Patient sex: M
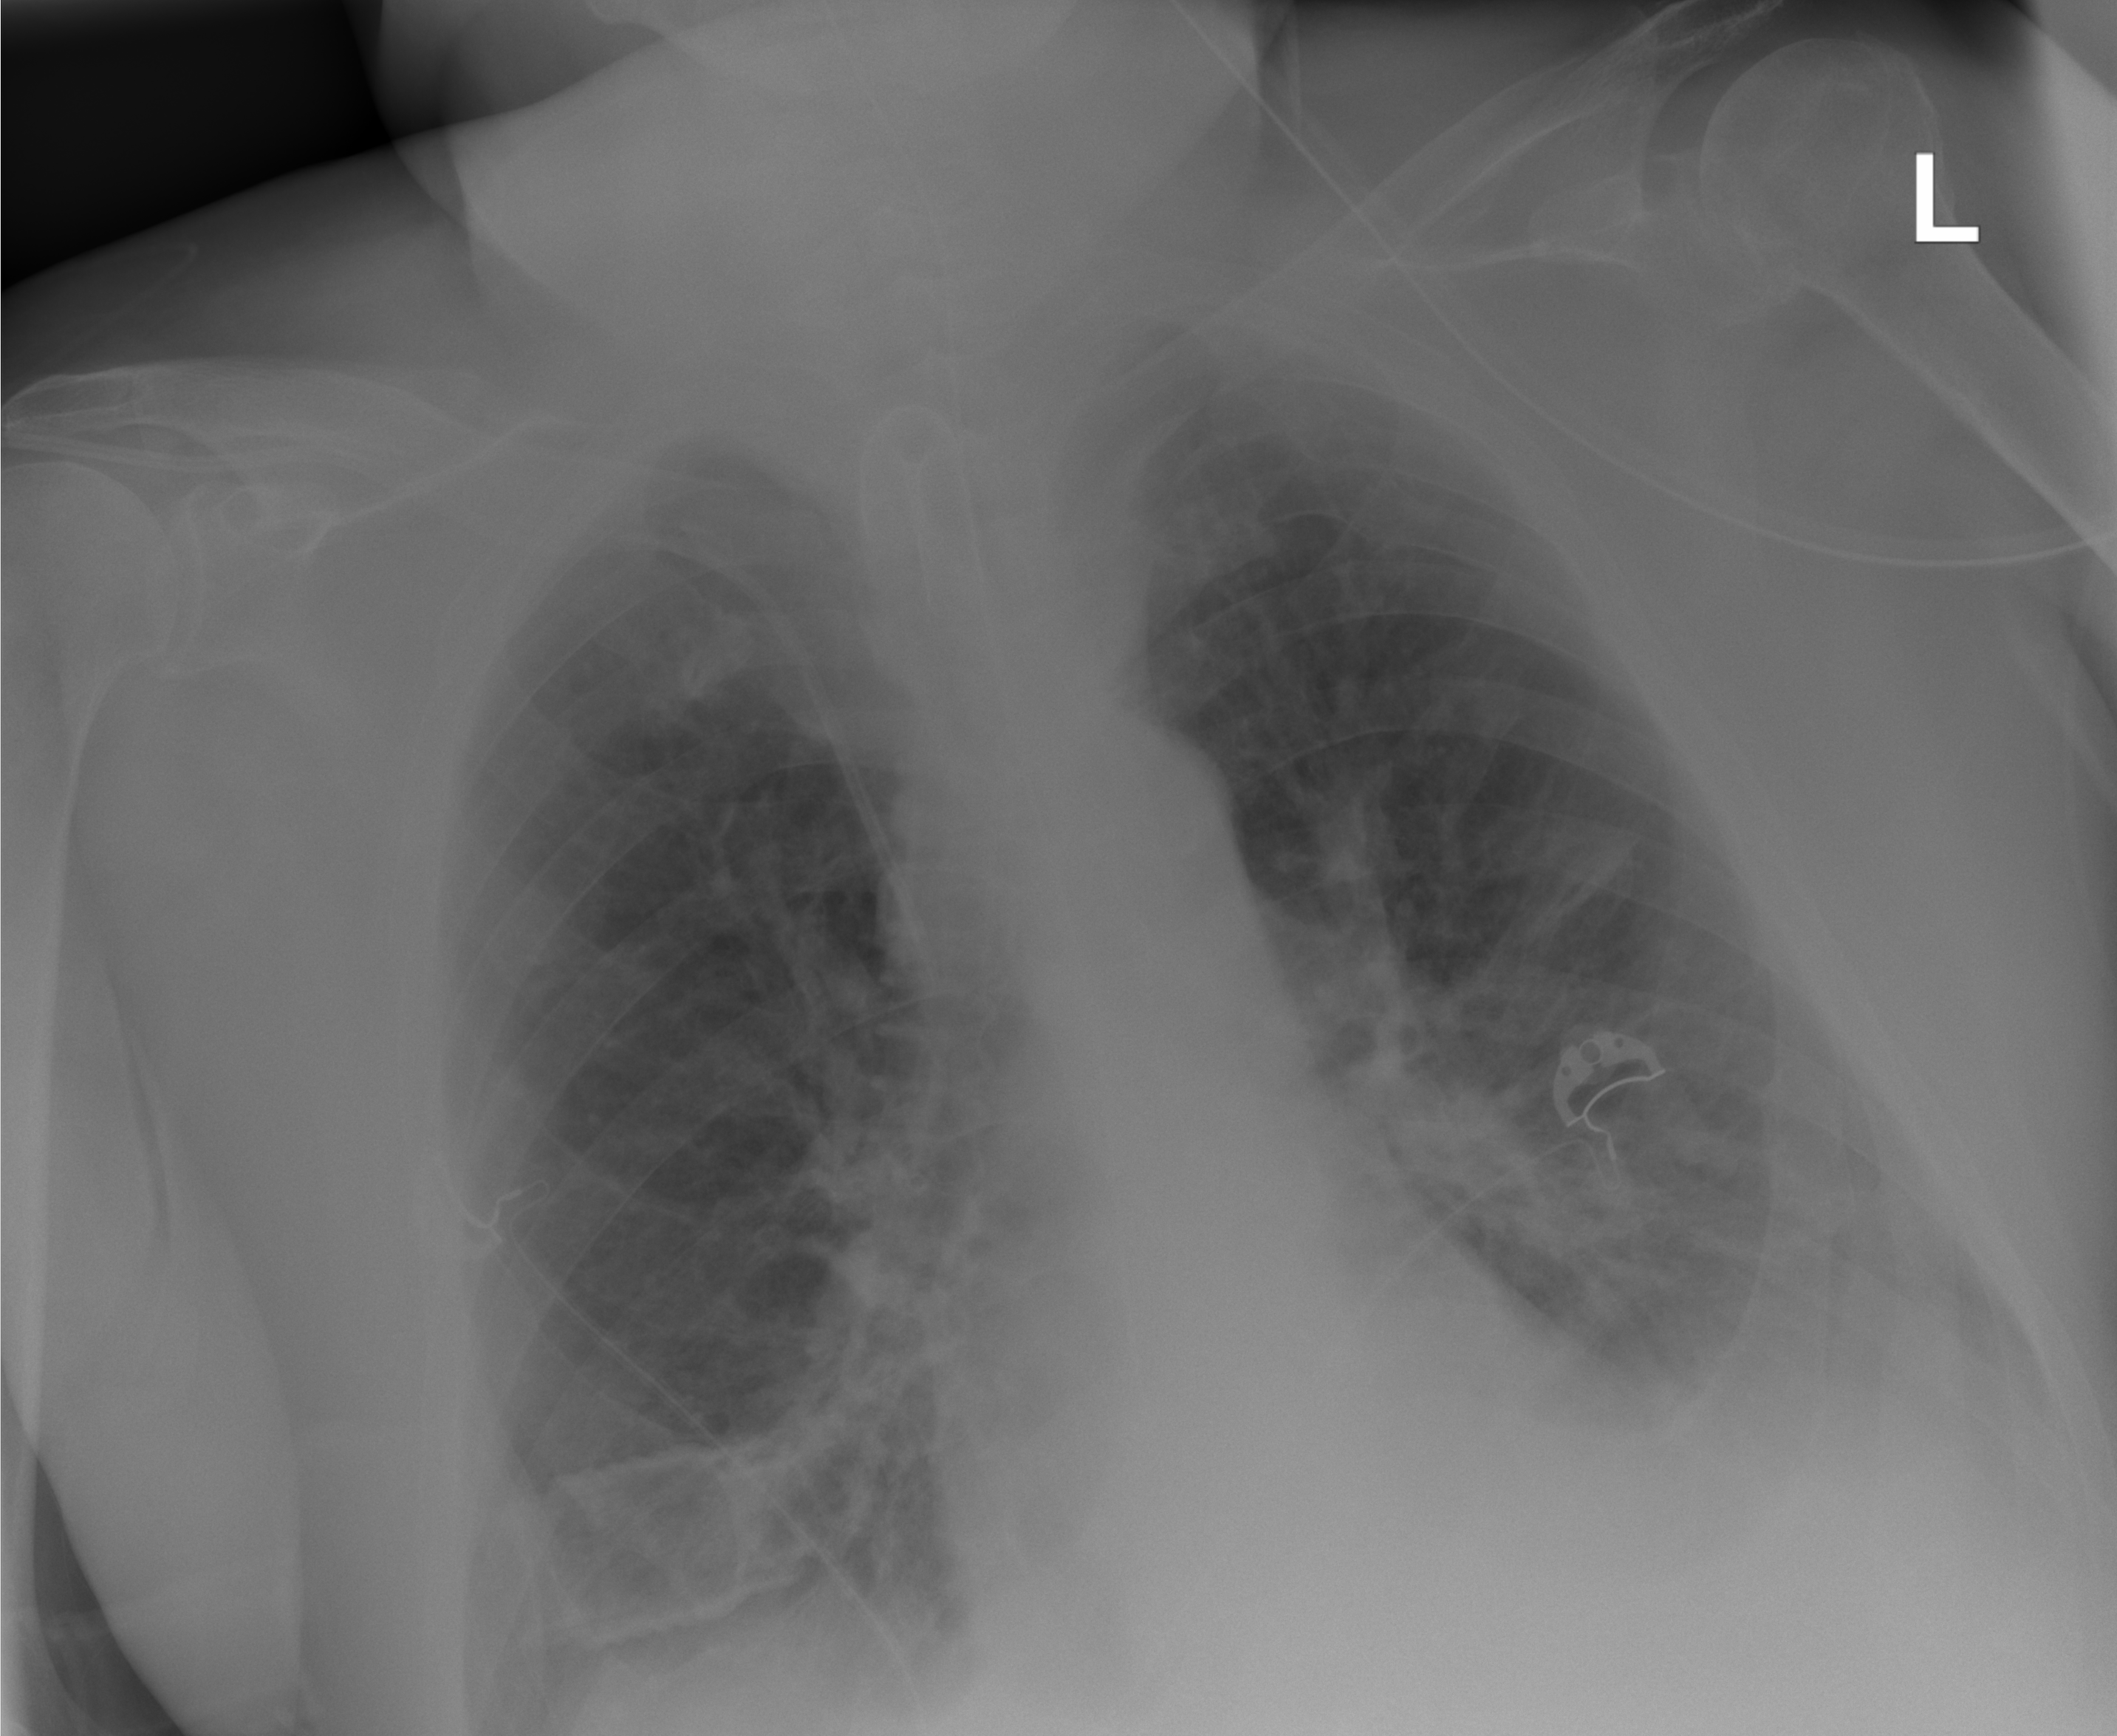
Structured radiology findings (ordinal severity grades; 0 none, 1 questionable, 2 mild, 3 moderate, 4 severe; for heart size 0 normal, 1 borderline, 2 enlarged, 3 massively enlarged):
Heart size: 0
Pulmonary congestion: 2
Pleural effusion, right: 2
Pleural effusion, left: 2
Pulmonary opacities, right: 2
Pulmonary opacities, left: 2
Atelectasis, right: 2
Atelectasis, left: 2